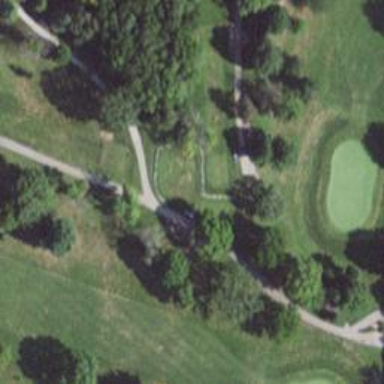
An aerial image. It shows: Service road used as golf cart path.